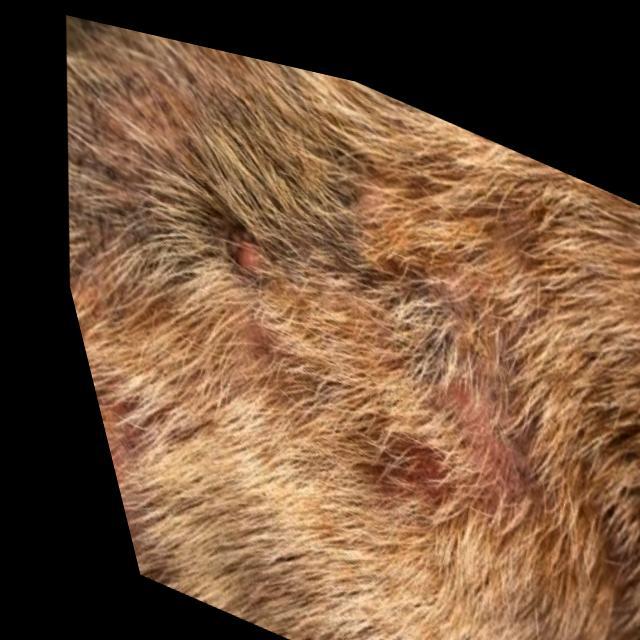
Canine hypersensitivity reaction — allergic skin response with urticaria, erythema, pruritus, and angioedema. May be food, environmental, or flea allergy related.